Frequency: 75000
Velocity: 0,2325
Power: 1,5
Pulse duration: 0,0000001
Pass count: 1
Magnification: 10
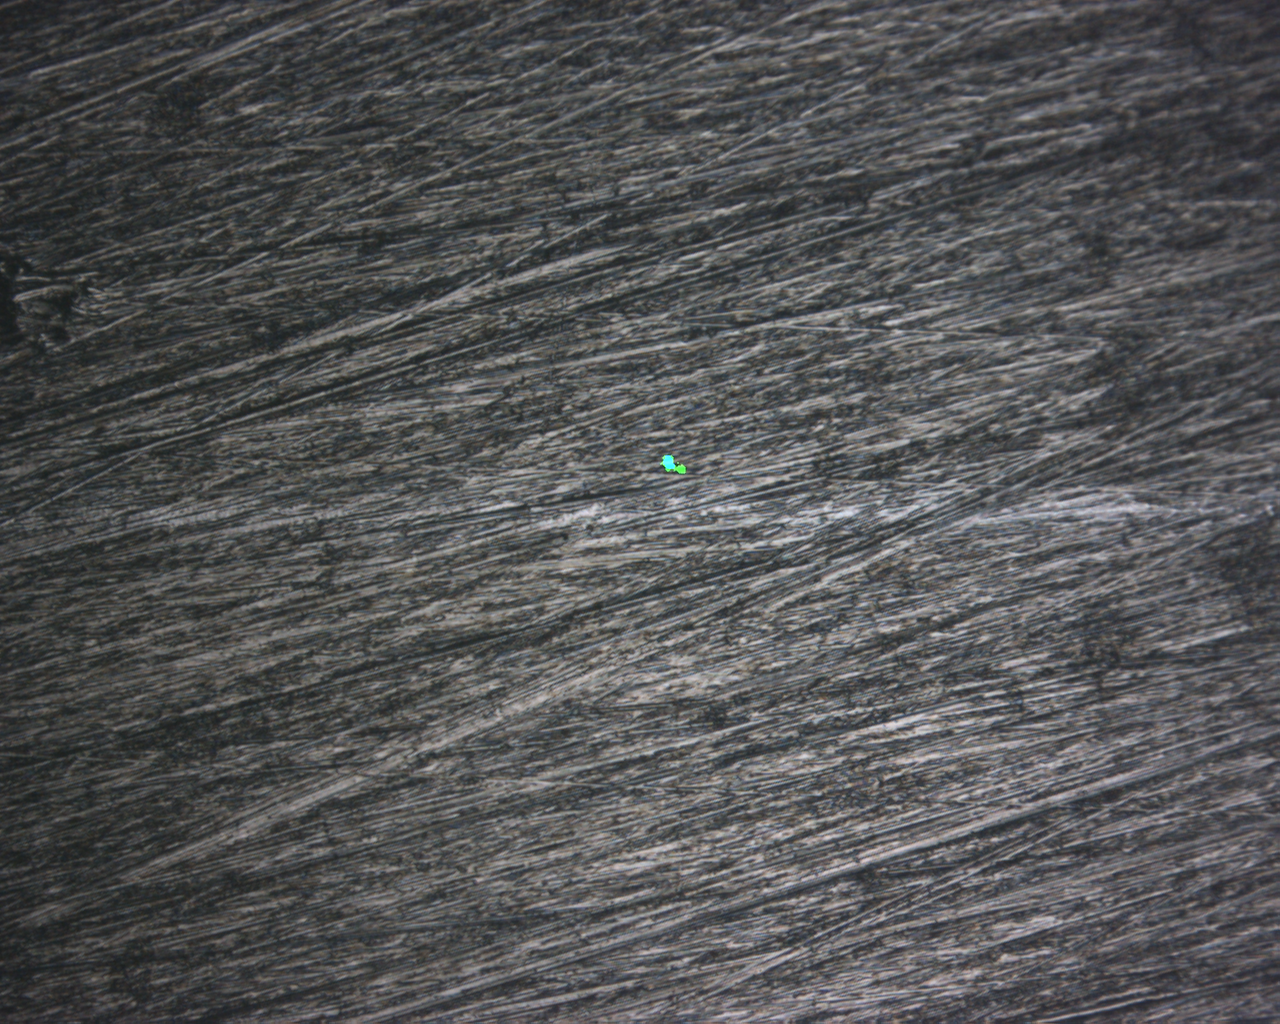
Measured width: 106.076
Other width: 5.544